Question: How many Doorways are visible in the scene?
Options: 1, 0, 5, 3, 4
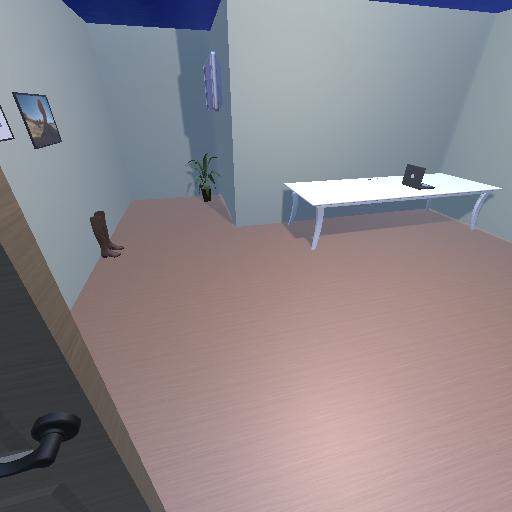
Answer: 1